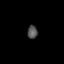
Tissue: lung
Cell type: Endothelial cells
Senescence score: 0.5606
Nuclear area (px): 128
Mean DAPI intensity: 82.992